Field crop: maize
Growth stage: 1
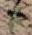
Species: atriplex